Question: I am wondering if there is a way to plot a histogram externally outside several subplots, something that looks like:
'''
import numpy as np
import matplotlib.pyplot as plt
#some sample data
x = np.arange(1000)
y1 = np.random.randn(1000)
y2 = np.random.randn(1000)
y3 = np.random.randn(1000)
y4 = np.random.randn(1000)
ylist = [y1, y2, y3, y4]
fig = plt.figure()
ax1 = plt.subplot2grid((3, 3), (1, 0))
ax1.plot(x, y1)
ax2 = plt.subplot2grid((3, 3), (1, 1))
ax2.plot(x, y2)
ax3 = plt.subplot2grid((3, 3), (2, 0))
ax3.plot(x, y3)
ax4 = plt.subplot2grid((3, 3), (2, 1))
ax4.plot(x, y4)
ax5 = plt.subplot2grid((3, 3), (0, 0), colspan=2)
ax5.hist(ylist)
ax6 = plt.subplot2grid((3, 3), (1, 2), rowspan=2)
ax6.hist(ylist,orientation='horizontal')
plt.show()
'''
Sample

My biggest challenge is that I have subplots with 10 rows and 10 columns. If I produce the plots in the above-mentioned way, the code is gonna look crazily long and terrible. For the same sample data, currently the code to produce the subplots looks like this, which is my way to keep it simple.
'''
f, axs = plt.subplots(2,2)
for i, ax in enumerate(f.axes):
ax.plot(x, ylist[i])
'''
Any help is appreciated. Thanks.
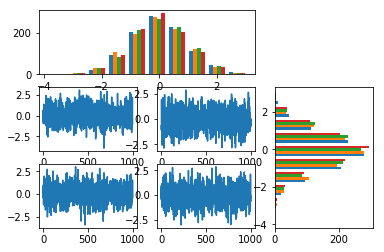
Answer: You can simplify the code by using loops to reduce the repeated code. Something like the following should do what you:
'''
import numpy as np
import matplotlib.pyplot as plt
import itertools
#some sample data
x = np.arange(1000)
y1 = np.random.randn(1000)
y2 = np.random.randn(1000)
y3 = np.random.randn(1000)
y4 = np.random.randn(1000)
ylist = [[y1, y2], [y3, y4]]
fig = plt.figure()
Row, Col = 3, 3
for i in range(1, 3):
for j in range(0, 2):
ax = plt.subplot2grid((Row, Col), (i, j))
ax.plot(x, ylist[i-1][j])
flat_list = list(itertools.chain.from_iterable(ylist))
ax2 = plt.subplot2grid((Row, Col), (0, 0), colspan=2)
ax2.hist(flat_list)
ax3 = plt.subplot2grid((Row, Col), (1, 2), rowspan=2)
ax3.hist(flat_list, orientation='horizontal')
plt.show()
'''
Since you do not provide your 10*10 plot data, you may need to adapt the code to your case a bit. But I think that should not be too difficult.